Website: home-depot
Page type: payment
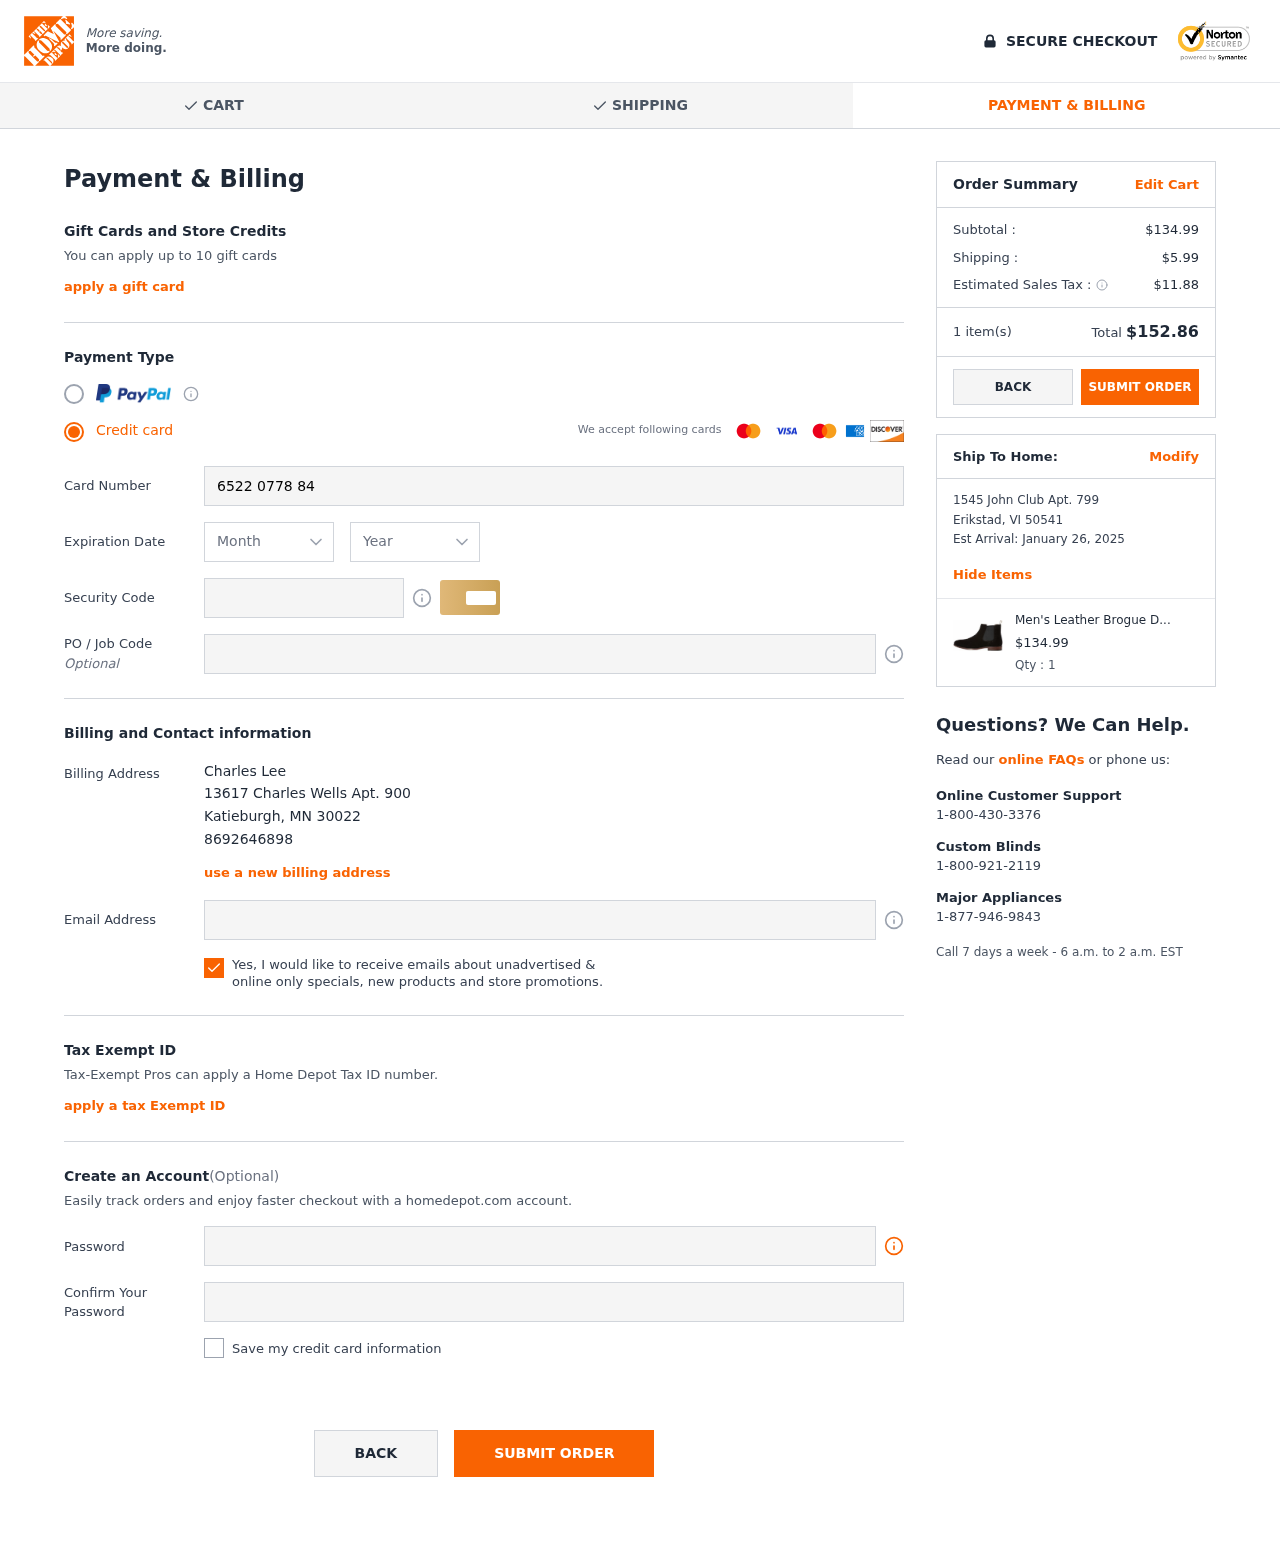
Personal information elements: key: PII_CARD_CVV
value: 555
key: PII_CARD_EXPIRY_MONTH
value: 09
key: PII_CARD_EXPIRY_YEAR
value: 29
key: PII_CARD_NUMBER
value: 6522 0778 8484 8007
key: PII_CITY
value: Katieburgh
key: PII_CITY2
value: Erikstad
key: PII_EMAIL
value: clee@yahoo.com
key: PII_FULLNAME
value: Charles Lee
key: PII_JOB_CODE
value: PRJ-0757-42
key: PII_PHONE
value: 8692646898
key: PII_POSTCODE
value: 30022
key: PII_POSTCODE2
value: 50541
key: PII_STATE_ABBR
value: MN
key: PII_STATE_ABBR2
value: VI
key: PII_STREET
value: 13617 Charles Wells Apt. 900
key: PII_STREET2
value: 1545 John Club Apt. 799
Product elements: key: PRODUCT1_NAME
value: Men's Leather Brogue Detail Chelsea Boot
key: PRODUCT1_PRICE
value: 134.99
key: PRODUCT1_QUANTITY
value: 1
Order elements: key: ORDER_SUBTOTAL
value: $134.99
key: ORDER_SHIPPING_COST
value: $5.99
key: ORDER_TAX
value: $11.88
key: ORDER_NUM_ITEMS
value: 1 item(s)
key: ORDER_TOTAL
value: $152.86
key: ORDER_DELIVERY_DATE
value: January 26, 2025